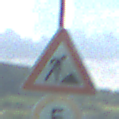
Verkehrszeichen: Arbeitsstelle
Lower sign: Geschwindigkeit5
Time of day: MorningAfternoon
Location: Outdoor (Nature)
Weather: PartlyCloudy
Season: NotSpecified
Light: Natural